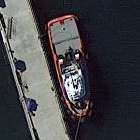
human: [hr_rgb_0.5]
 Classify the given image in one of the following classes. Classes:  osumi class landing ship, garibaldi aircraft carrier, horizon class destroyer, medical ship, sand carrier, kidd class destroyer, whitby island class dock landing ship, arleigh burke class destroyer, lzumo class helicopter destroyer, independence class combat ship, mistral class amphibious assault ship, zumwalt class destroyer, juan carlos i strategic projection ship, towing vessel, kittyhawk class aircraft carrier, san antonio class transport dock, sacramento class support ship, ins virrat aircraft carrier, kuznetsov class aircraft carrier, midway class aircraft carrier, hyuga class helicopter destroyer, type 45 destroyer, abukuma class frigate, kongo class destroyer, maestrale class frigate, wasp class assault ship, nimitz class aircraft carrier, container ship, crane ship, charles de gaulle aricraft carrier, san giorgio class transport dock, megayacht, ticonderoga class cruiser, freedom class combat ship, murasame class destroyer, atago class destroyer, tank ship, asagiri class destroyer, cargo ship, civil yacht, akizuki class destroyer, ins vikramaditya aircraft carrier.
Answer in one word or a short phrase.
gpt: Towing vessel